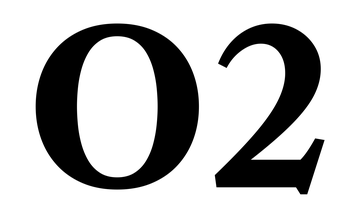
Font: LibreCaslonText_Bold